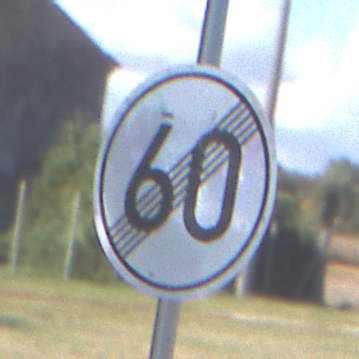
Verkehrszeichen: EndeGeschwindigkeit60
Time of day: MorningAfternoon
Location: Outdoor (Suburban)
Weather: PartlyCloudy
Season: NotSpecified
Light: Natural